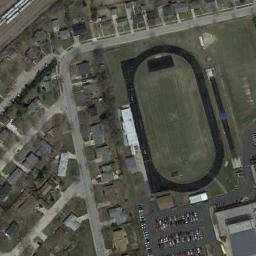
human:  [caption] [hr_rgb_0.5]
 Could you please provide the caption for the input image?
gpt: There are many buildings next to the ground track field .

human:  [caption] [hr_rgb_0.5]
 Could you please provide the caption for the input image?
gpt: The ground track field is surrounded by lots of houses arranged neatly and a parking lot .

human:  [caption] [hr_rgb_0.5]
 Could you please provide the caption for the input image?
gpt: The track and field is built on the lawn, Next to the residential area and the parking lot .

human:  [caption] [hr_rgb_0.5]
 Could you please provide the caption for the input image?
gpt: There are many houses beside the track and field .

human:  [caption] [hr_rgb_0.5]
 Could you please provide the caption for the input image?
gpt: There are some buildings and a parking lot beside the ground track field .